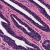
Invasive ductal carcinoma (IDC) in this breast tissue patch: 0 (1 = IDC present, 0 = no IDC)